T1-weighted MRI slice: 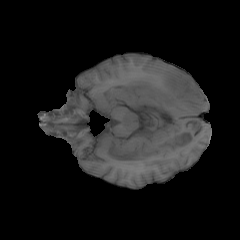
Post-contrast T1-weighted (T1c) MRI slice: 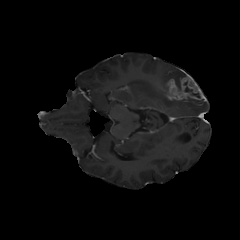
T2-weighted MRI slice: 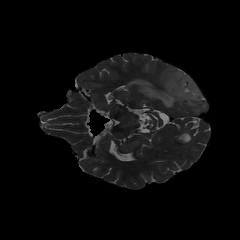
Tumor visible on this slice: yes